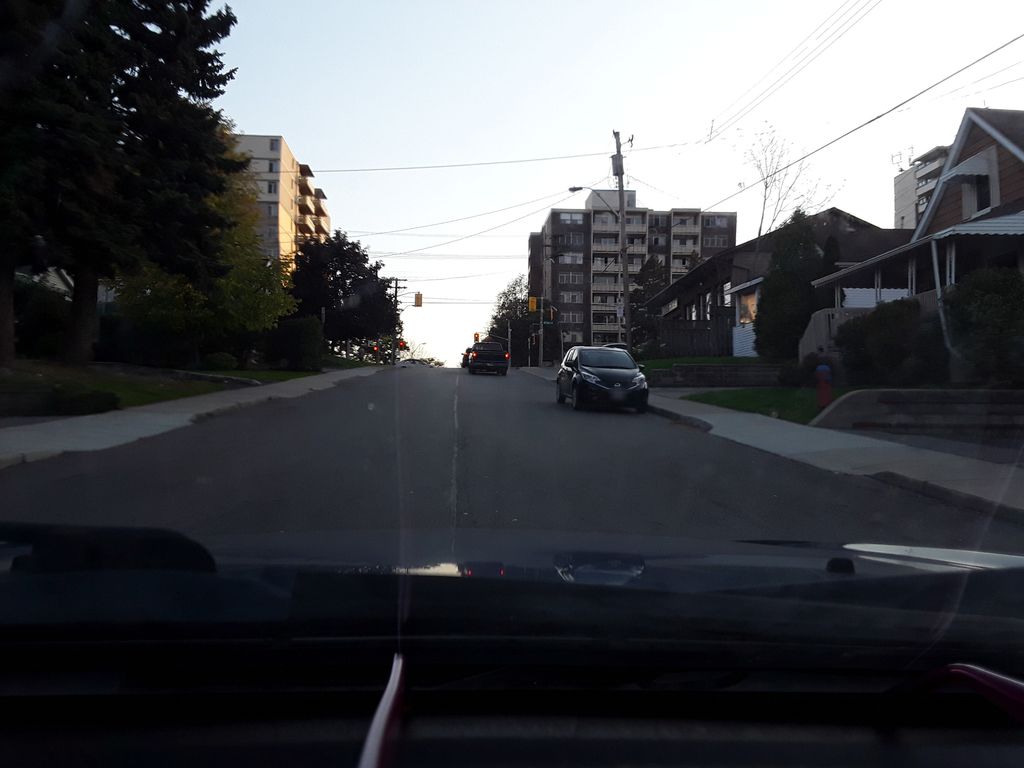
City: hamilton